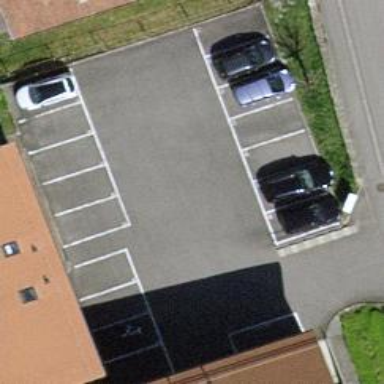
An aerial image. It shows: Parking area with surface.